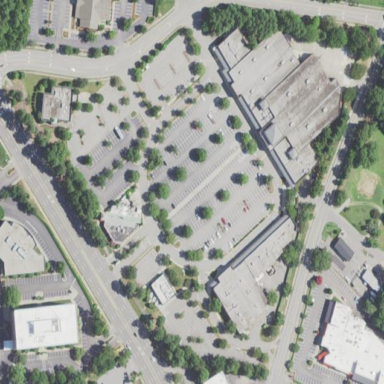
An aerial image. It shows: Retail area.